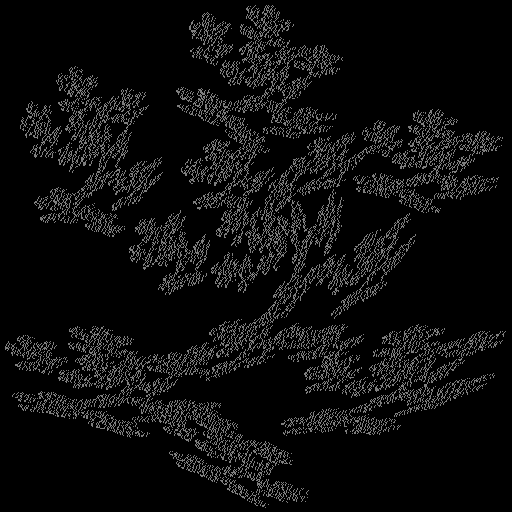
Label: pinetree